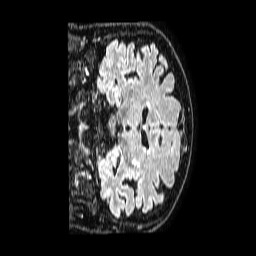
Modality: FLAIR
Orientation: coronal
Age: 63
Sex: male
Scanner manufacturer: philips
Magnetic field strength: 1.5 T
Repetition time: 4.8 s
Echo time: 0.3 s